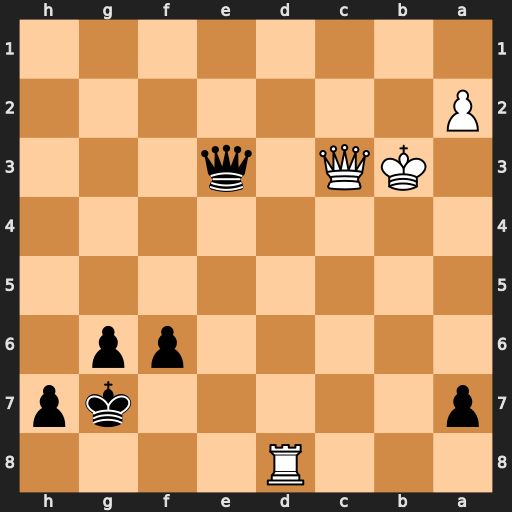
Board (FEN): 3R4/p5kp/5pp1/8/8/1KQ1q3/P7/8
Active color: b
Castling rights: -
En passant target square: -
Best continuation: Qb6+ Qb4 Qxd8